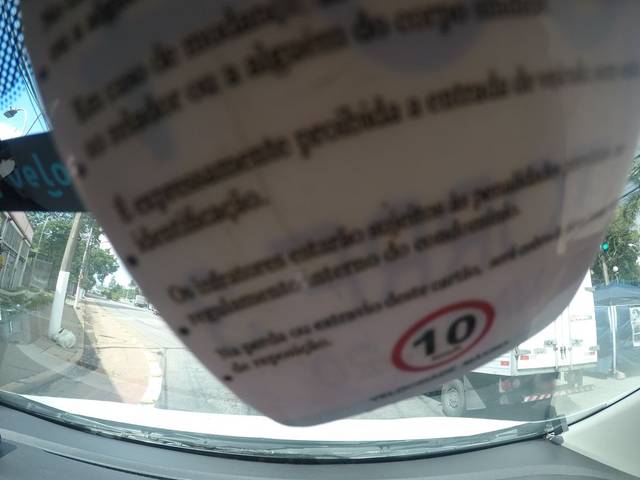
Region: Brazil
Coordinates: -23.531, -46.6